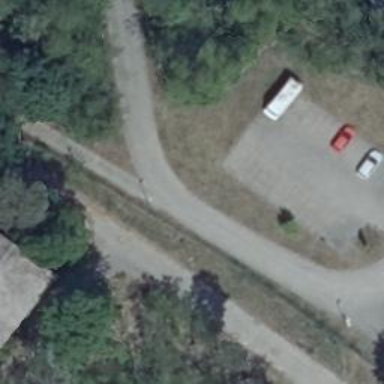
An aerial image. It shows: Road serving as parking aisle.